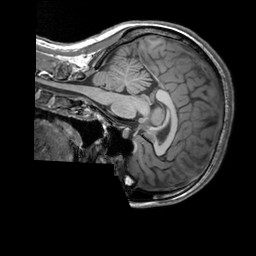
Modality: T1w
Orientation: sagittal
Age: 23
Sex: female
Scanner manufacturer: siemens
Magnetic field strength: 3 T
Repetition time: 2.3 s
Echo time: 0.00303 s